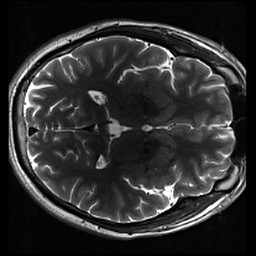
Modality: inplaneT2
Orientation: axial